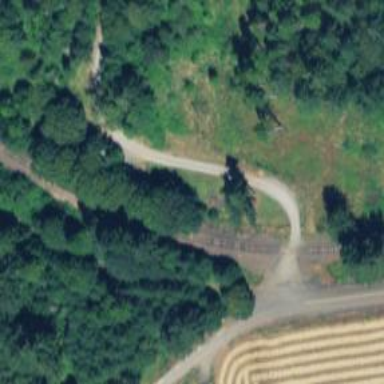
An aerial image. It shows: Railway track.